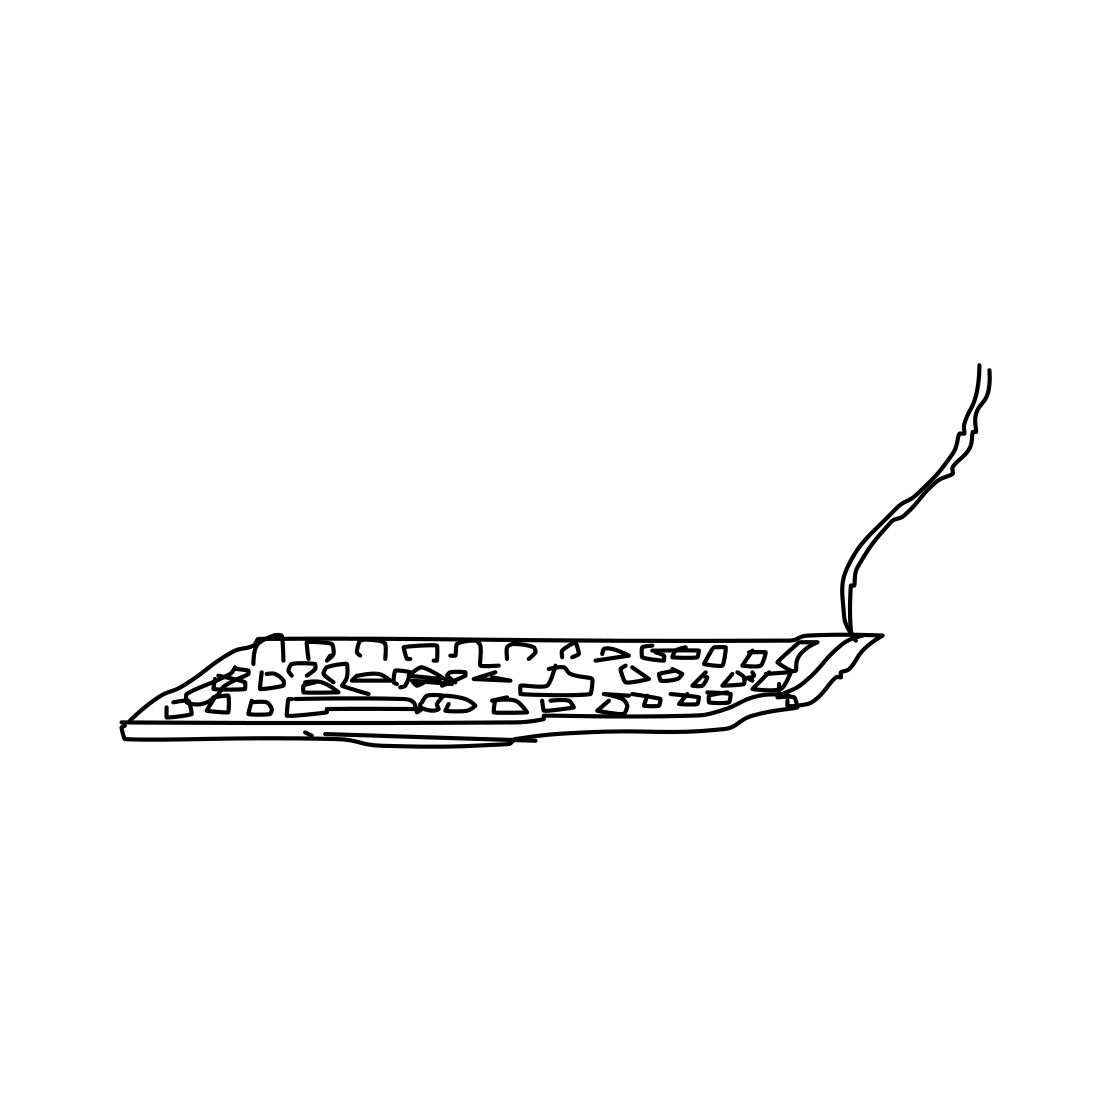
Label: keyboard